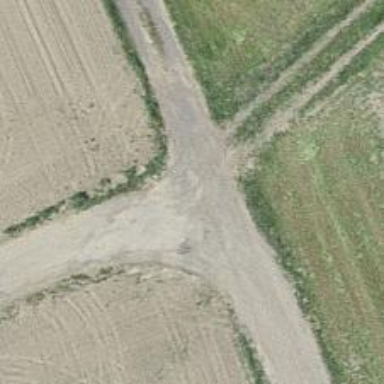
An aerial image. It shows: Unpaved track with grade2 track type.